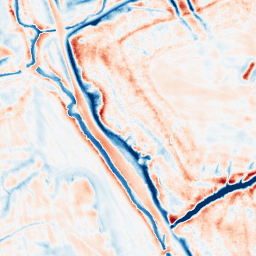
Category: edge_preserving
Decomposition family: bilateral
Decomposition parameters: d: 21
sigma_color: 100
sigma_space: 75
Upsampling method: sinc_hamming
Upsampling parameters: scale: 2
kernel_size: 8
Upsampling scale: 2